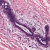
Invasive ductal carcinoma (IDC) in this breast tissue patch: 0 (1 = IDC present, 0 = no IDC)